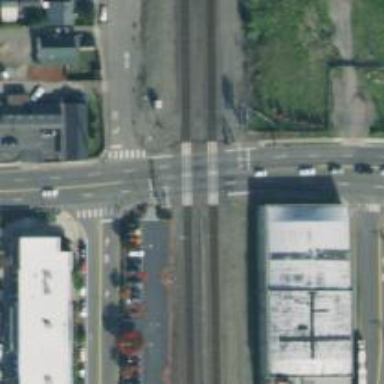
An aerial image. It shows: Railway crossing with full barriers.